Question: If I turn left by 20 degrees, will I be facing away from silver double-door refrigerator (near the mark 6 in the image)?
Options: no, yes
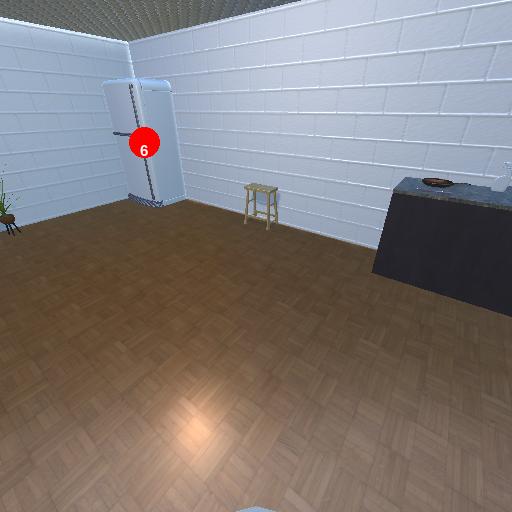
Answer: no